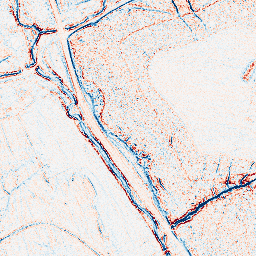
Category: edge_preserving
Decomposition family: bilateral
Decomposition parameters: d: 5
sigma_color: 50
sigma_space: 100
Upsampling method: quadratic
Upsampling parameters: scale: 4
Upsampling scale: 4